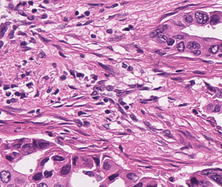
Tumor epithelial tissue: yes
Tumor-associated stroma tissue: yes
Normal tissue: no